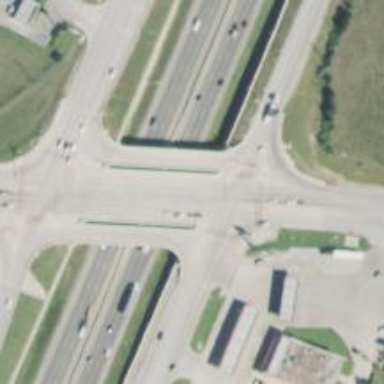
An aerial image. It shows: Secondary link road crossing over bridge.